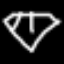
Label: diamond